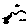
Label: bird